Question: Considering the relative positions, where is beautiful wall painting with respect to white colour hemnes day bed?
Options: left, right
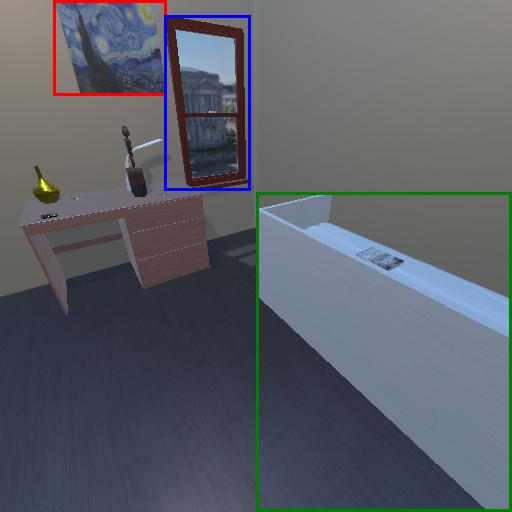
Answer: left